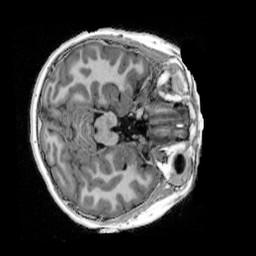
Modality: UNIT1_denoised
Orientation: axial
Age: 10
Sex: female
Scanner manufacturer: siemens
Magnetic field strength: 3 T
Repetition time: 4 s
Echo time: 0.00303 s